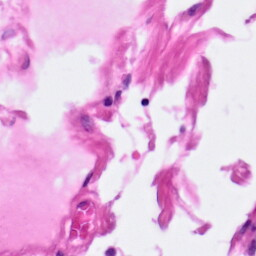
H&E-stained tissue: Pancreatic